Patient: sex M, age 58
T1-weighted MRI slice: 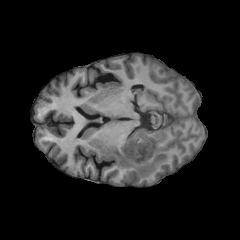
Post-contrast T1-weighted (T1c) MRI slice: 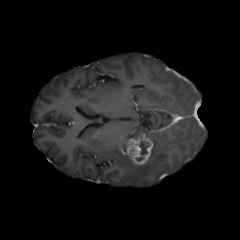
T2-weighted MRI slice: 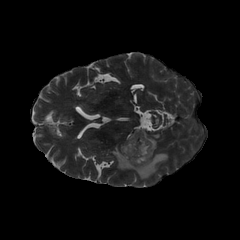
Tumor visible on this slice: yes
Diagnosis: Glioblastoma, IDH-wildtype
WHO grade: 4